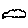
Label: cloud